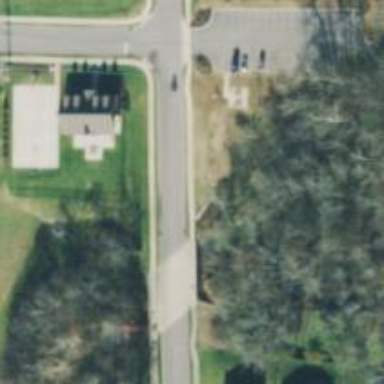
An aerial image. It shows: Residential road with asphalt surface and detached sidewalk.